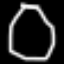
Label: octagon